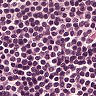
Metastatic tissue present: no